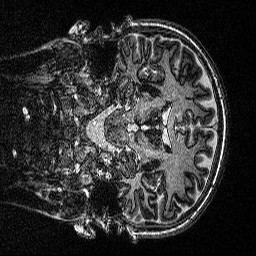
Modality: MP2RAGE
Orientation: coronal
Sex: male
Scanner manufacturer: siemens
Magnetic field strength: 3 T
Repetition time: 5 s
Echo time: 0.00292 s